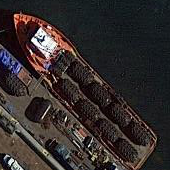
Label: Cargo_ship